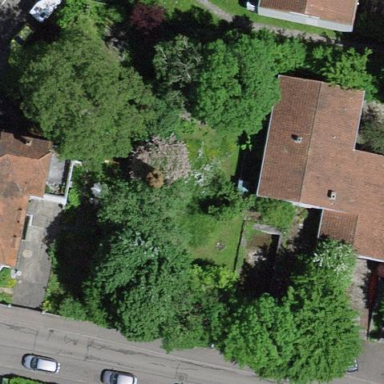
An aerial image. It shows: Garden area designated for leisure land.